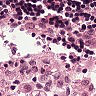
Metastatic tissue present: no